Question: I'm trying to set up a simple Core Data model like the following:
'''
Order(code, customer)
Book(code, title, price)
OrderBook(order_code, book_code, quantity)
'''
From Core Data documentation I see that it's not possible to model a many-to-many relationship adding to it attributes. For this reason I modeled it like the following.

where:
- 'Order''OrderBook'- 'OrderBook''Order'
The same is valid for 'Book' and 'OrderBook'.
Is this model valid?
Supposing that the model is ok, I created the corresponding 'NSManagedObject' subclasses.
'''
Book.h/.m
Order.h/.m
OrderBook.h/.m
'''
That said, I have the necessity to populate the corresponding db by means of Core Data mechanism. To do this I created the corresponding categories like the following, where each category is responsible to create itself (to maintain object encapsulation).
'''
Book+Creation.h/.m
Order+Creation.h/.m
OrderBook+Creation.h/.m
'''
For example 'Book+Creation' category has a class method like the following:
'''
+ (Book *)bookWithXMLElement:(GDataXMLElement *)xmlElement inManagedObjectContext:(NSManagedObjectContext *)context;
'''
Now I have a problem and I don't know how to resolve it.
The model population has to happen at different times. The table for books is populated first (I'm creating a catalog of books from an xml file). Once finished, I'm able to populate order and orderbook tables. To populate these tables I'm using an xml file like the following:
'''
<orders>
<order>
<code>1234</code>
<book>2567</book>
<customer>299</customer>
<quantity>4</quantity>
</order>
</orders>
'''
To create an 'Order' managed object I've created the following method in its category 'Order+Creation':
'''
+ (Order *)orderWithXMLElement:(GDataXMLElement *)xmlElement inManagedObjectContext:(NSManagedObjectContext *)context;
'''
Once created, the object is passed to 'OrderBook+Creation' class method category to create an 'OrderBook' managed object:
'''
+ (OrderBook *)orderWithXMLElement:(GDataXMLElement *)xmlElement withOrder:(Order*)order inManagedObjectContext:(NSManagedObjectContext *)context
{
OrderBook* orderBook = [NSEntityDescription insertNewObjectForEntityForName:@"OrderBook" inManagedObjectContext:context];
orderBook.order = order;
//orderBook.book = <-- how can I retrieve the book?
return orderBook;
}
'''
What is missing is how to create (or retrieve) the 'Book' object to assign it to 'OrderBook' object.
How can I retrieve a 'Book' object and assign it to 'OrderBook'? Do I have to create a 'NSFetchRequest' to fetch the right object 'Book' (the one that has the same code in xml file, e.g. '<book>2567</book>')? If so, is there a mechanism to improve performance for the fetching rquest?
Hope it is clear. Thank you in advance.
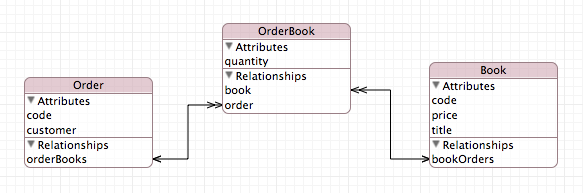
Answer: 1. Should be "nullify" not "no action" for the to-one relationships.
2. Yes, you're right, you need a fetch request.
If you have performance problems with the fetch request (hard to say without knowing the numbers involved) you could fetch the whole set of books into memory (again, might not be practical depending on the numbers) and then use array filtering/enumeration to find the specific item, but you should definitely build and profile the simplest option first.
The delete rule types are described <URL>, nullify is correct for the to-one relationship from orderBook to Book and Order:
> Set the inverse relationship for objects at the destination to null.For example, if you delete a department, set the department for all the current members to null. This only makes sense if the department relationship for an employee is optional, or if you ensure that you set a new department for each of the employees before the next save operation.
This means if you delete an orderBook, then it is removed from the orderBooks and bookOrders sets in the Order and Book entities.